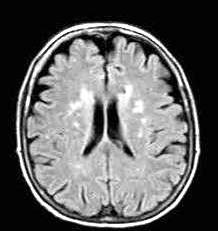
Label: notumor